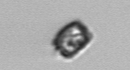
Label: Thalassiosira